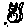
Label: cat